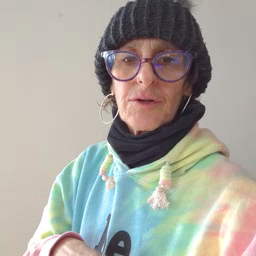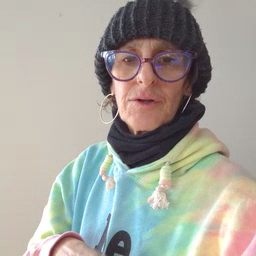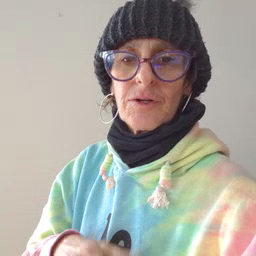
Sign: hear